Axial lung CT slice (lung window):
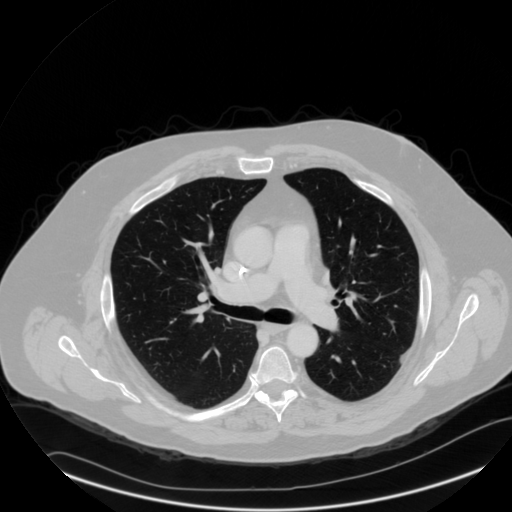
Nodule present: no